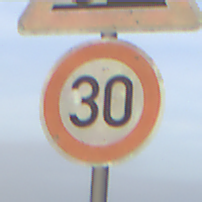
Verkehrszeichen: Geschwindigkeit30
Zusatzzeichen oben: SteinschlagRechts
Umgebung: Outdoor, Urban
Tageszeit: SunriseSunset
Wetter: PartlyCloudy
Licht: Natural
Jahreszeit: NotSpecified
Kontrast: LowContrast